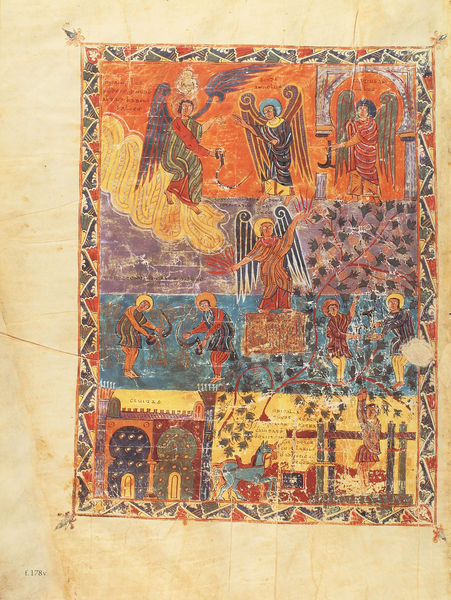
Titel: Beatus-Manuskript
Künstler: Magius
Institution: New York, Pierpont Morgan Library
Schlagwörter: baum, bunt, orange, tür, rot, wolke, bibel, rahmen, gold, borte, pferd, engel, lila, wein, bordüre, kloster, sichel, ranke, mittelalter, heilige, goldgrund, buchmalerei, irisch, irland, illumination, illustration, buch